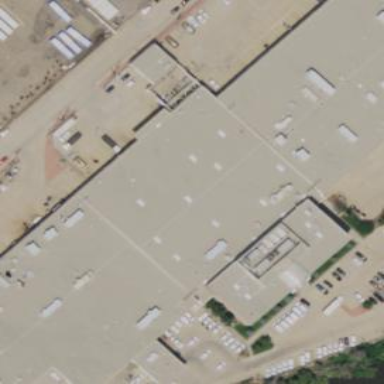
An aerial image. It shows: Industrial building.